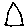
Label: triangle